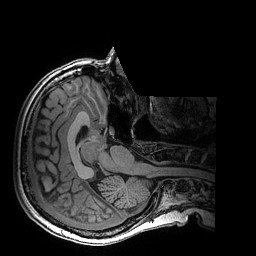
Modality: T1w
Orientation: axial
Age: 62
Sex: female
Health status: healthy
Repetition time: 2.53 s
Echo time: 0.0034 s